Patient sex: M
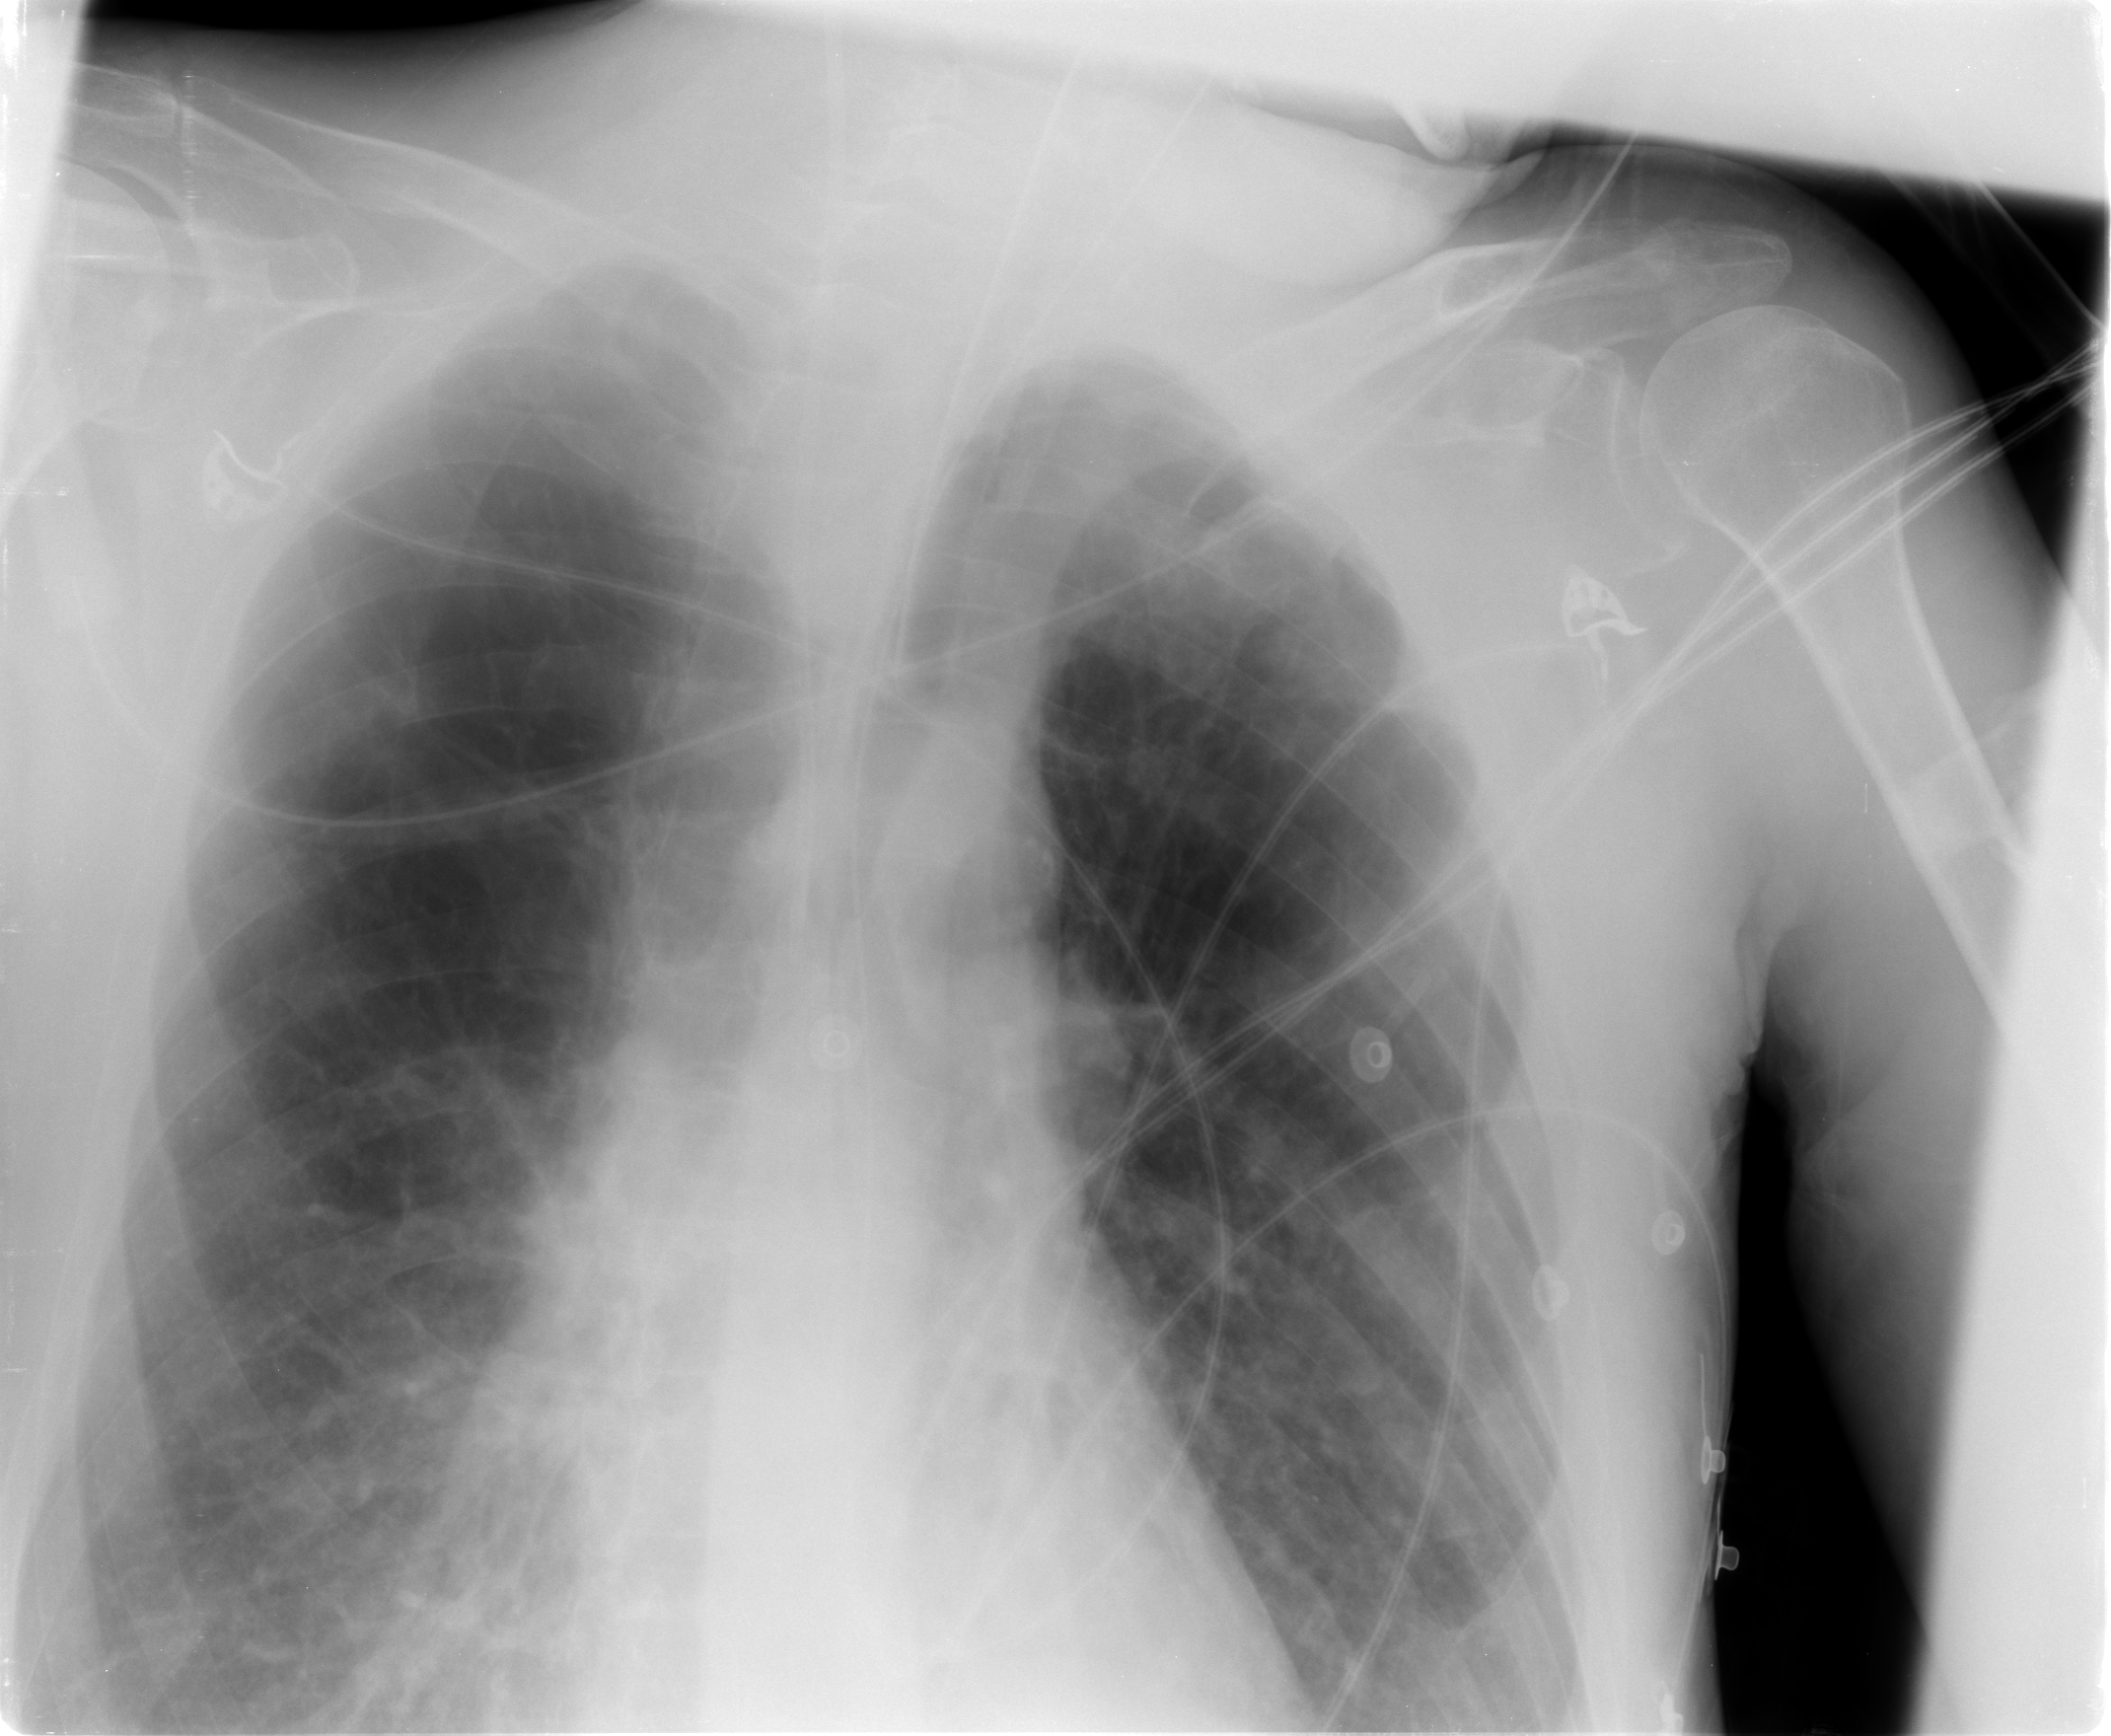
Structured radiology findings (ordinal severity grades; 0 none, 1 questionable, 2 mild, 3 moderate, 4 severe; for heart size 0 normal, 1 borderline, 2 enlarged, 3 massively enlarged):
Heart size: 0
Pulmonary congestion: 0
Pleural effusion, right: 0
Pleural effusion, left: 0
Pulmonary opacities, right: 2
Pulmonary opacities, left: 0
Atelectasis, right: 0
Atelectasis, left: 0